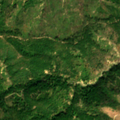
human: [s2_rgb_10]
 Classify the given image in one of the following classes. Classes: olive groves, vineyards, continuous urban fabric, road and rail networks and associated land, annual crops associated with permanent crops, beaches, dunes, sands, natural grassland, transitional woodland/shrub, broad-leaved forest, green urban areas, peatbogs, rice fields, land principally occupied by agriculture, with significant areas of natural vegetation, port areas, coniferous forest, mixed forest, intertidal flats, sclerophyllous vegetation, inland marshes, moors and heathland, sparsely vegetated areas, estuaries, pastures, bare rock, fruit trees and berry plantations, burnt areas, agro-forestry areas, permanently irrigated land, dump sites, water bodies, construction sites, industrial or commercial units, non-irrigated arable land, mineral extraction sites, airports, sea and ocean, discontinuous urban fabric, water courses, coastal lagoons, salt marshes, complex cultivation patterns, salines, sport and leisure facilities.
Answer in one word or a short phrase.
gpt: complex cultivation patterns, broad-leaved forest, transitional woodland/shrub